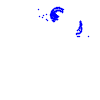
Particle: proton